Interaction volume radius: 10 \u00c5
Interaction volume height: 15 \u00c5
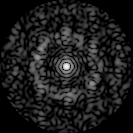
Disorder parameter: 0.8104